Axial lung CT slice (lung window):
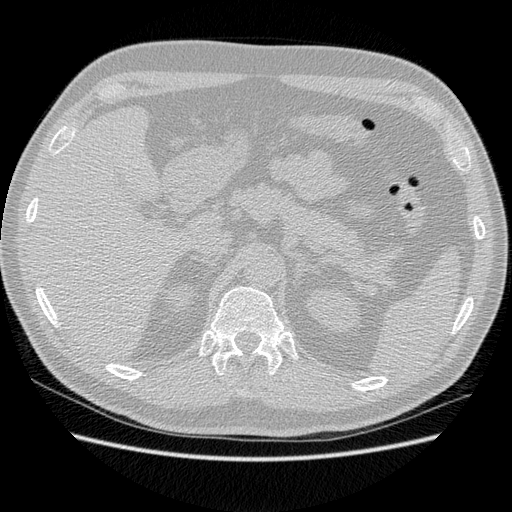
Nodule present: no